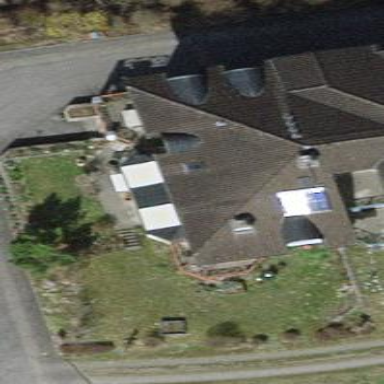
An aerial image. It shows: Terrace building.